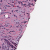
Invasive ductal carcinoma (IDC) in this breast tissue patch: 1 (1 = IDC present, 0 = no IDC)